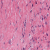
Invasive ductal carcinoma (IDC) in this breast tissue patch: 0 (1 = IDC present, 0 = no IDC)